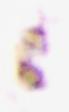
Label: Detritus